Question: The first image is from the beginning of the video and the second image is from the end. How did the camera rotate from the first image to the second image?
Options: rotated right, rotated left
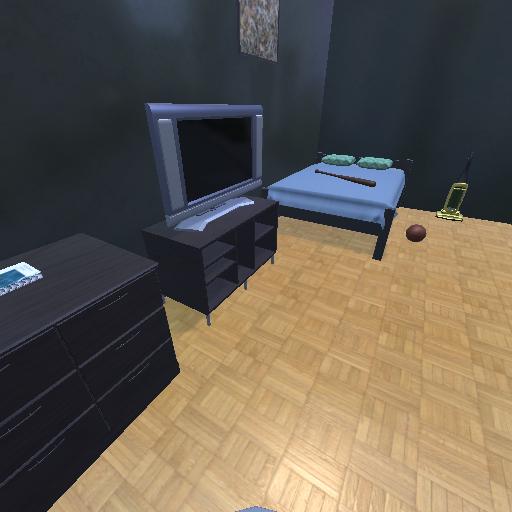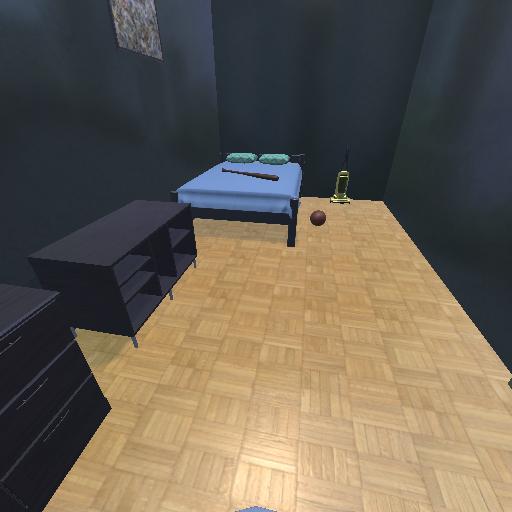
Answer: rotated right